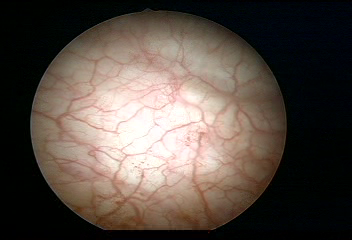
Modality: WLC
Class: Normal mucosa
Bladder cancer association: No